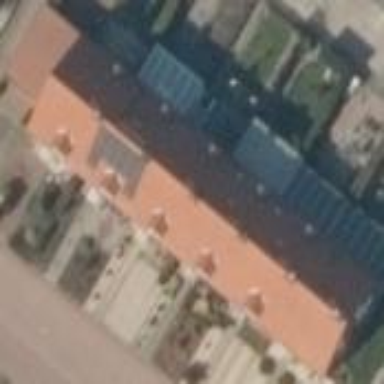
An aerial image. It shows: Terrace building.